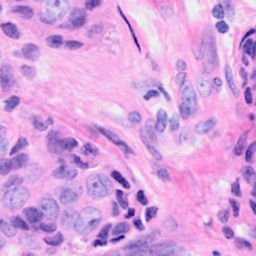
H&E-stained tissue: Breast